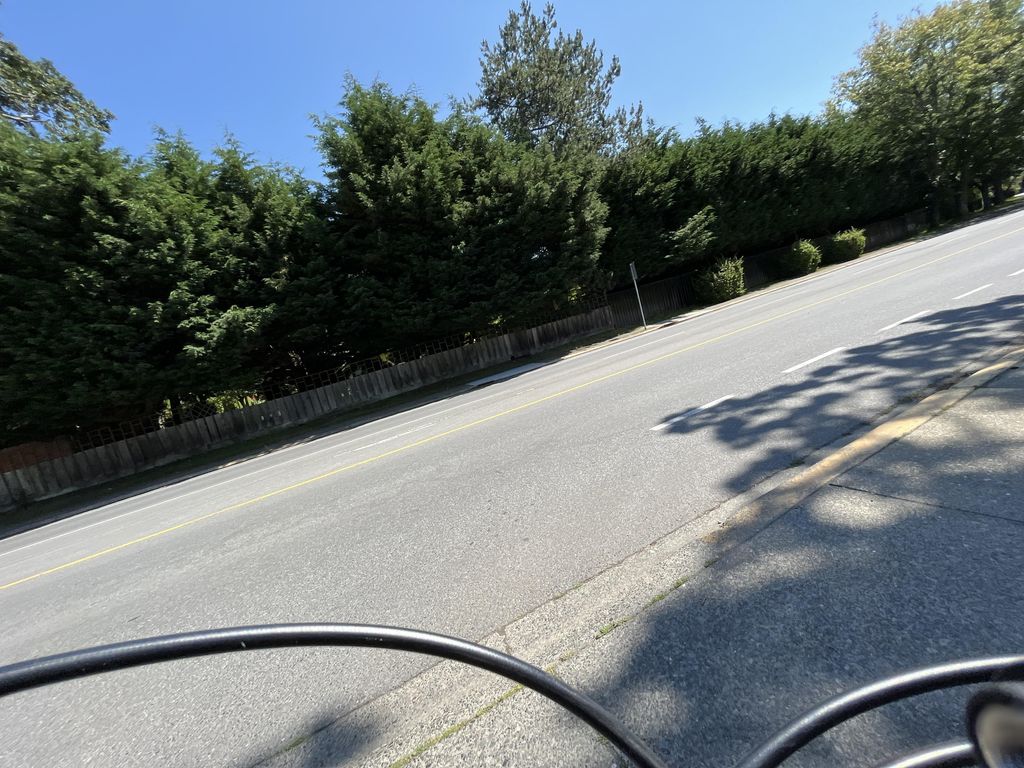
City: victoria